Field crop: maize
Growth stage: 2
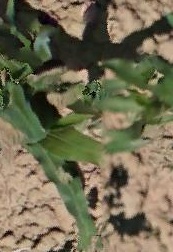
Species: maize